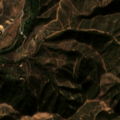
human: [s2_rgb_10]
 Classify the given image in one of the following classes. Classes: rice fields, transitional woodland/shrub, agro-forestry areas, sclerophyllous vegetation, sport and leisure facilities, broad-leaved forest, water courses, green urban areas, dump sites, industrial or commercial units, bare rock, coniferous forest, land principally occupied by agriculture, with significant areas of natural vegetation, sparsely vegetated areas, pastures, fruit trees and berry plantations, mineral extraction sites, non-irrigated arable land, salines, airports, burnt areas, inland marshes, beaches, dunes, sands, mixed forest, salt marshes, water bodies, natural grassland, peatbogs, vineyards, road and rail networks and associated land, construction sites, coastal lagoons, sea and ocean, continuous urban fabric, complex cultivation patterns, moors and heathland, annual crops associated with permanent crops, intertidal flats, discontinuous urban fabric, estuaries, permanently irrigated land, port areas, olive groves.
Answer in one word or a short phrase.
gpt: complex cultivation patterns, sclerophyllous vegetation